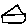
Label: house